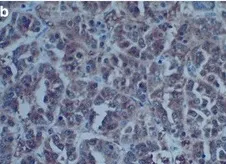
Pathology slides of the resected specimen with different stains. B; The chief cells showed positive staining to NSE (IHC, x400).
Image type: pathology (immunostaining)